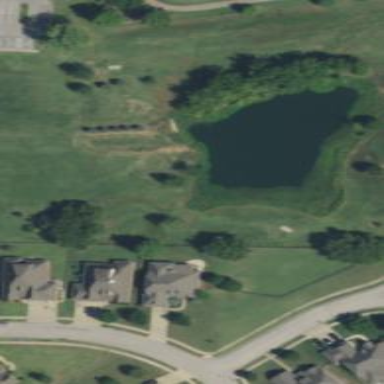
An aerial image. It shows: Pond surrounded by natural water.